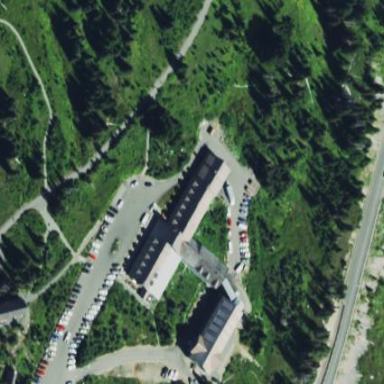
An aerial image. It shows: Protected site hotel.